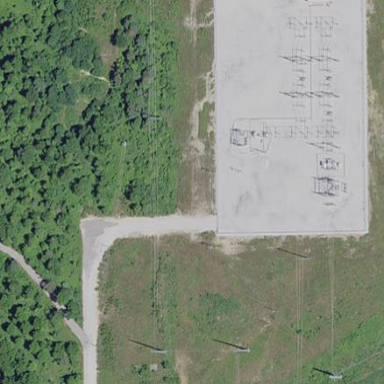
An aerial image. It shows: Substation protected by fence.